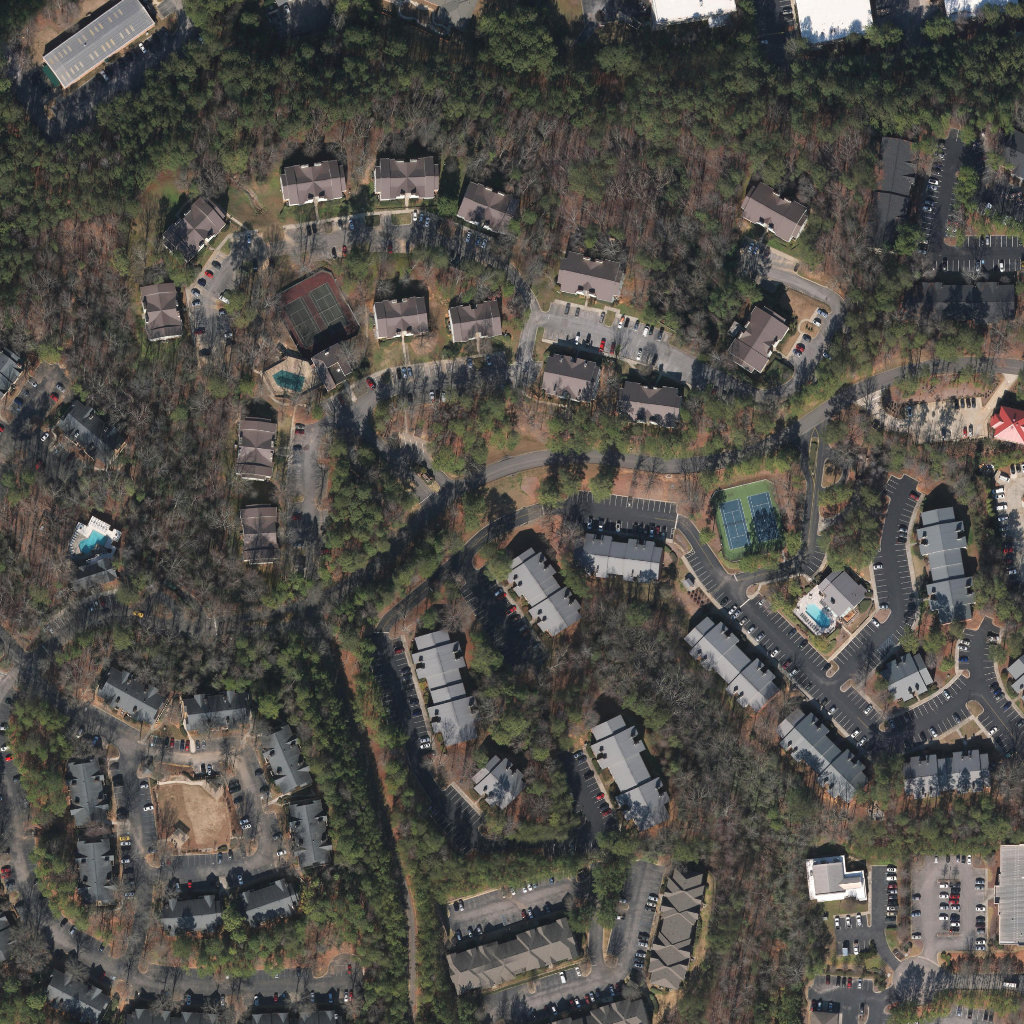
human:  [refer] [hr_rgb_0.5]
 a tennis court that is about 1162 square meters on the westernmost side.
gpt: <box>[[26, 26, 35, 35, 0]]</box>